Question: I am struggling understanding how work . The following works but it plots the along with a bar chart. I just want the box plot. I have figured out you can disable offending series to remove them from the chart but this seems like the wrong approach...
Current Plot

What is wrong with my code? Again, all I want is the boxplot.
'''
Dim yVal As Double() = {55.62, 45.54, 73.45, 9.73, 88.42, 45.9, 63.6, 85.1, 67.2, 23.6}
Dim yVal2 As Double() = {35.62, 25.54, 43.45, 23.73, 43.42, 12.9, 23.6, 65.1, 54.2, 41.6}
Chart1.Series.Clear()
Chart1.Series.Add("BoxPlotSeries")
Chart1.Series.Add("1")
Chart1.Series("1").Points.DataBindY(yVal)
Chart1.Series.Add("2")
Chart1.Series("2").Points.DataBindY(yVal2)
Chart1.Series("BoxPlotSeries").ChartType = SeriesChartType.BoxPlot
Chart1.Series("BoxPlotSeries")("BoxPlotSeries") = "1;2"
Chart1.Series("BoxPlotSeries")("BoxPlotWhiskerPercentile") = "15"
Chart1.Series("BoxPlotSeries")("BoxPlotShowAverage") = "true"
Chart1.Series("BoxPlotSeries")("BoxPlotShowMedian") = "true"
Chart1.Series("BoxPlotSeries")("BoxPlotShowUnusualValues") = "true"
'''
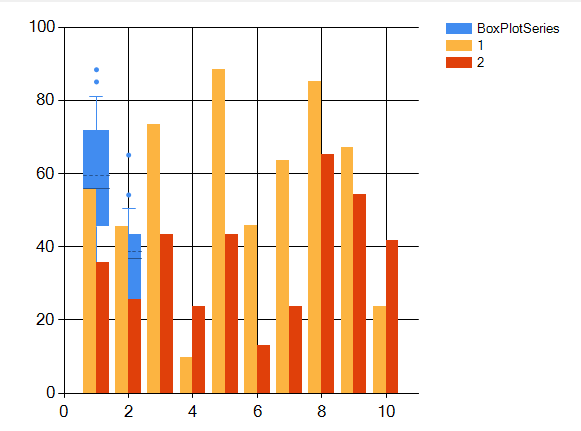
Answer: Disable those series
'''
Chart1.Series("1").Enabled = False
Chart1.Series("2").Enabled = False
'''
<URL>
Maybe you don't like how the <URL> of these properties.
I would have object references to the series outside of the scope where they are created. You can then manipulate them later as needed (i.e. adding / changing data) without indexing the chart's Series collection with the string name. This might be of some relief
'''
Private boxPlotSeries As Series
Private series1 As Series
Private series2 As Series
Private Sub Form1_Load(sender As Object, e As EventArgs) Handles MyBase.Load
Dim yVal As Double() = {55.62, 45.54, 73.45, 9.73, 88.42, 45.9, 63.6, 85.1, 67.2, 23.6}
Dim yVal2 As Double() = {35.62, 25.54, 43.45, 23.73, 43.42, 12.9, 23.6, 65.1, 54.2, 41.6}
Chart1.Series.Clear()
boxPlotSeries = New Series() With {
.Name = "BoxPlotSeries",
.ChartType = SeriesChartType.BoxPlot}
boxPlotSeries("BoxPlotSeries") = "1;2"
boxPlotSeries("BoxPlotWhiskerPercentile") = "15"
boxPlotSeries("BoxPlotShowAverage") = "True"
boxPlotSeries("BoxPlotShowMedian") = "True"
boxPlotSeries("BoxPlotShowUnusualValues") = "True"
series1 = New Series() With {
.Name = "1",
.Enabled = False}
series1.Points.DataBindY(yVal)
series2 = New Series() With {
.Name = "2",
.Enabled = False}
series2.Points.DataBindY(yVal2)
Chart1.Series.Add(boxPlotSeries)
Chart1.Series.Add(series1)
Chart1.Series.Add(series2)
End Sub
'''